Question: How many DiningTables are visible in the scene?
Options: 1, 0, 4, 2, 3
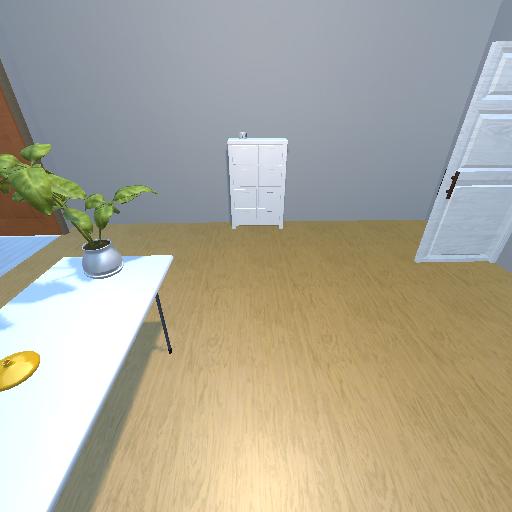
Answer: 1